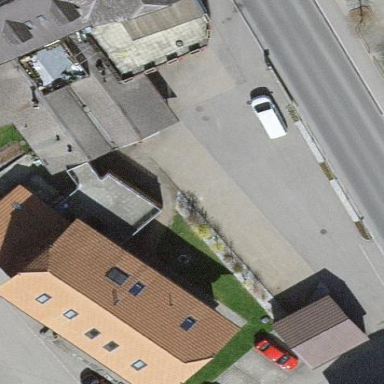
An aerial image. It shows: Building with red half-hipped roof and brown exterior.